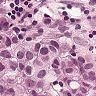
Metastatic tissue present: yes